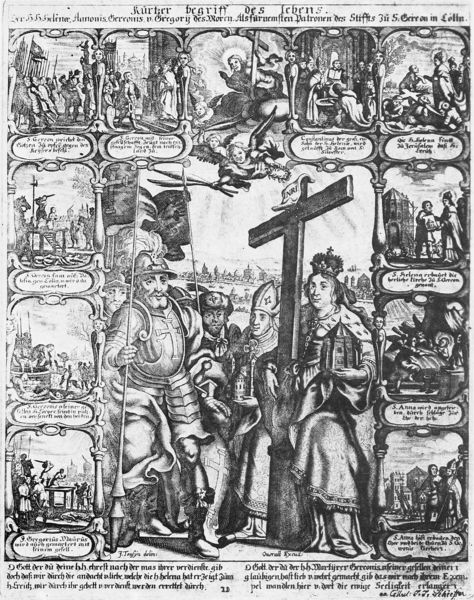
Titel: Gruppenbild der Patrone der St. Gereons-Kirche mit Heiligen- und Baugeschichte der Kirche
Künstler: Johann Toussyn
Schlagwörter: zeichnung, hinrichtung, rahmen, krone, engel, schrift, bilder, fahne, grafik, bischof, kaiser, könig, papst, deutsch, kreuz, druck, comic, radierung, stich, schwarzweiß, text, soldat, treffen, ritter, rüstung, leben, jesus, erzbischof, umzug, szenen, erzählung, bildergeschichte, inri, kreuzritter, vignetten, hinrichtungen, begriff